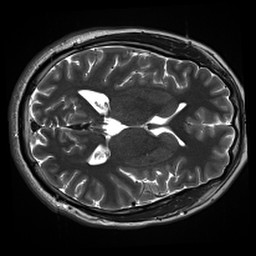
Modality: inplaneT2
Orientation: axial
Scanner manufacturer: siemens
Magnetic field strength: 3 T
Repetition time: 11 s
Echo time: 0.059 s